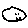
Label: smiley face